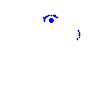
Particle: pion